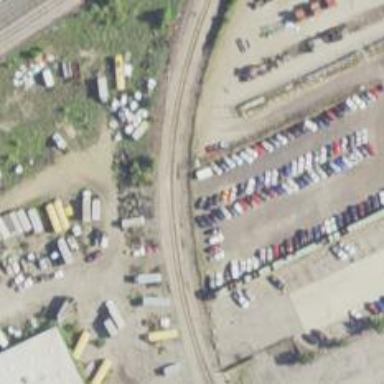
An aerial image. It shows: Rail spur service.